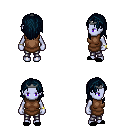
a pixel art fantasy rpg character, female body template, dark elf, purple skin, brown tunic, metal pants, raven long hairstyle, iron tiara, bracelets, black slippers, four views (front, back, left, right), 2x2 character sprite sheet, small pixel art, hard edges, no anti-aliasing